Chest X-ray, PA view. Patient: 57 years old, sex M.
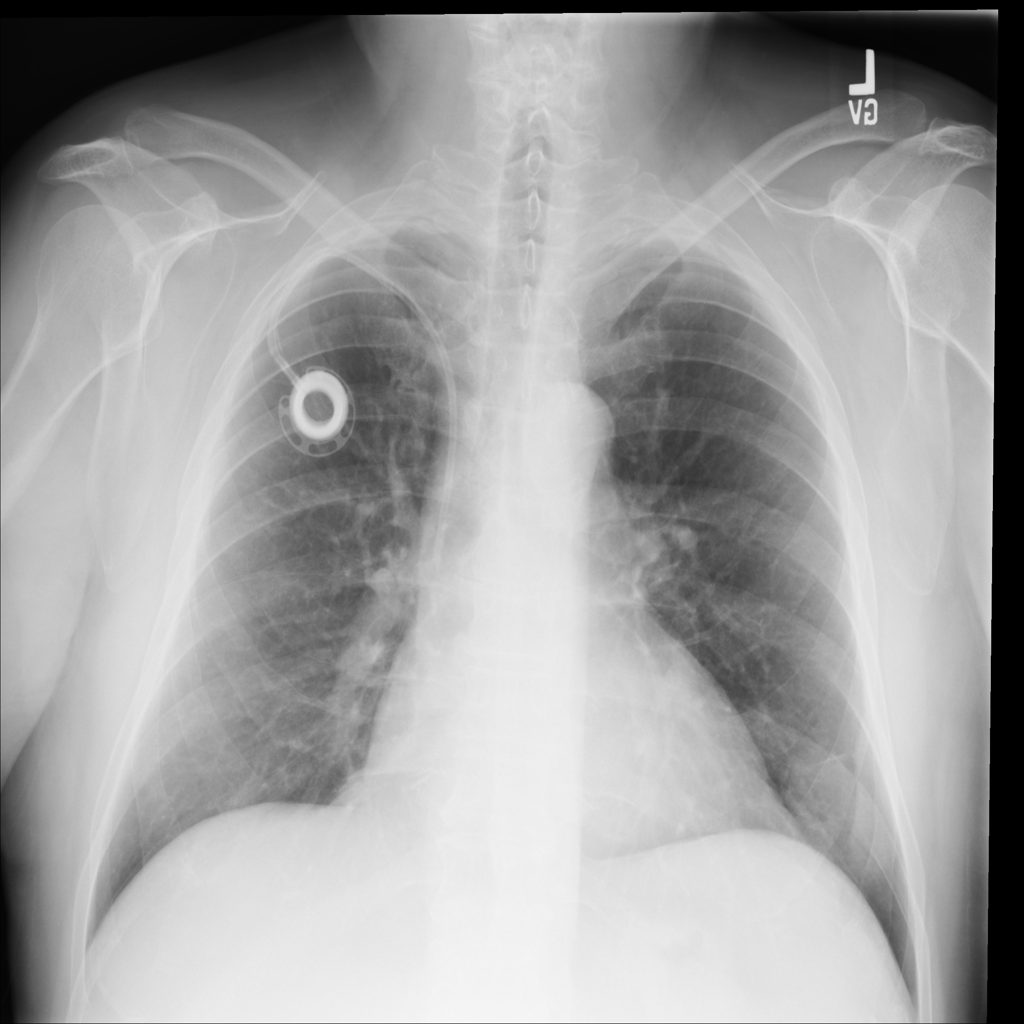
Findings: Atelectasis